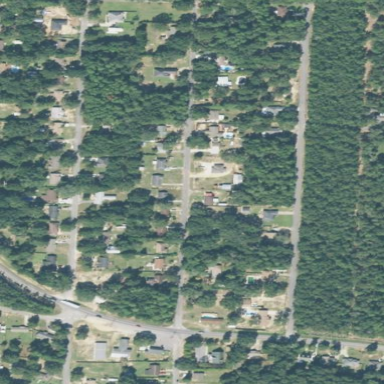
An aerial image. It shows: This residential area consists of single-family homes.